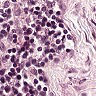
Metastatic tissue present: no